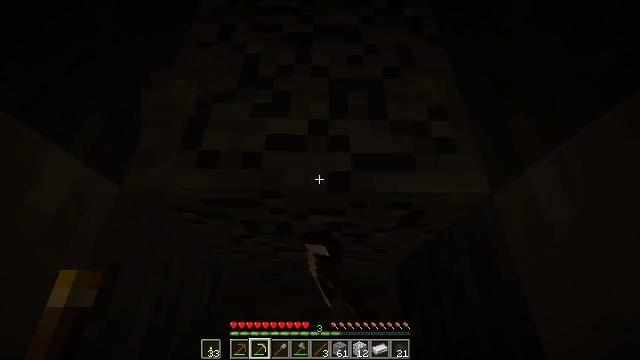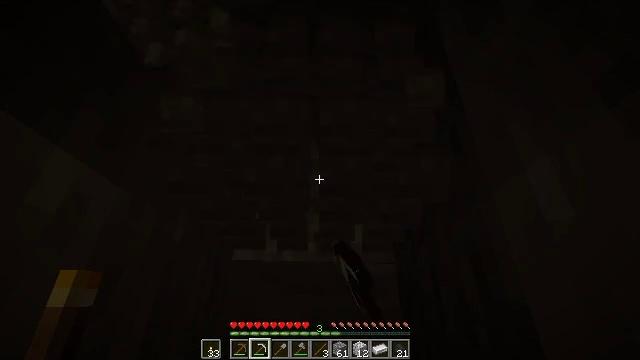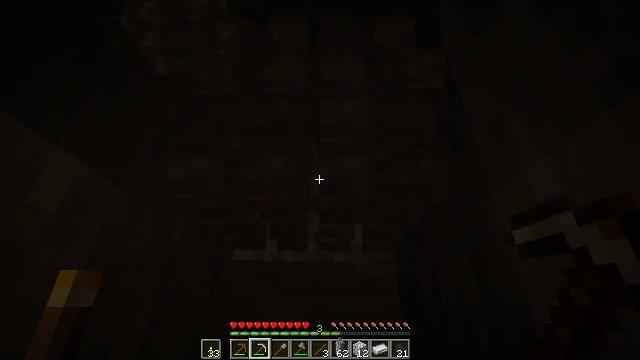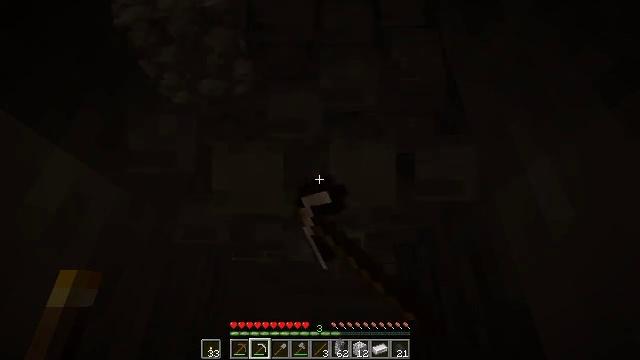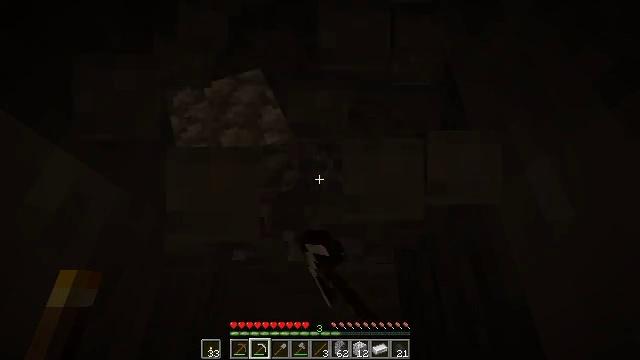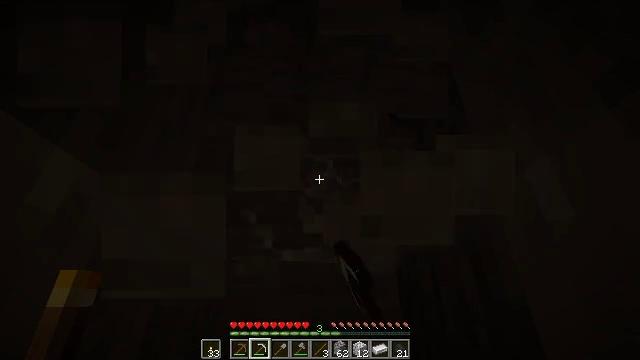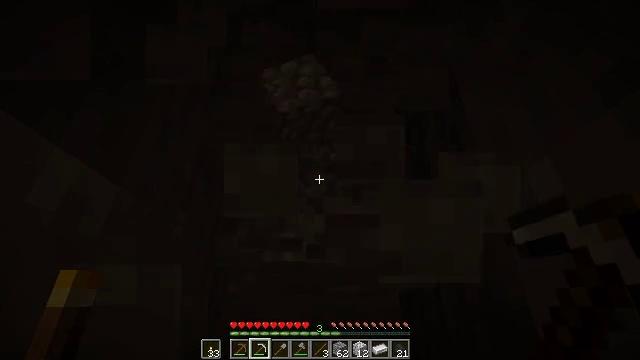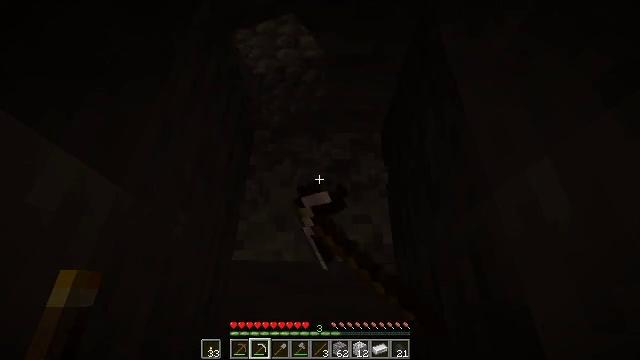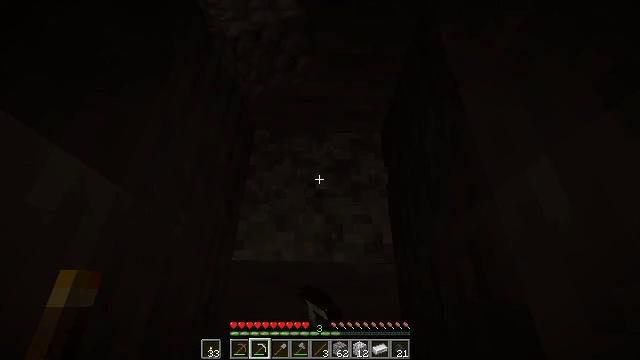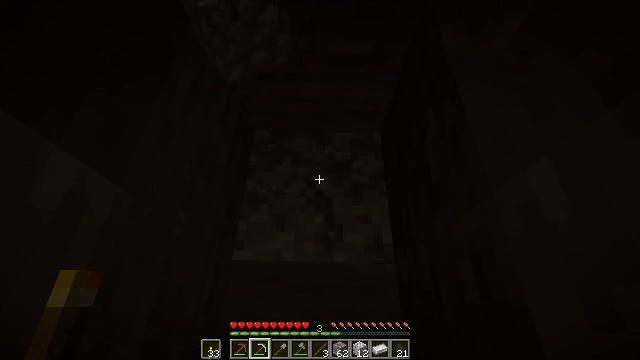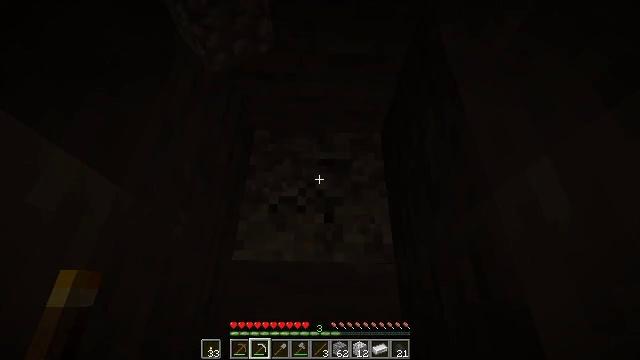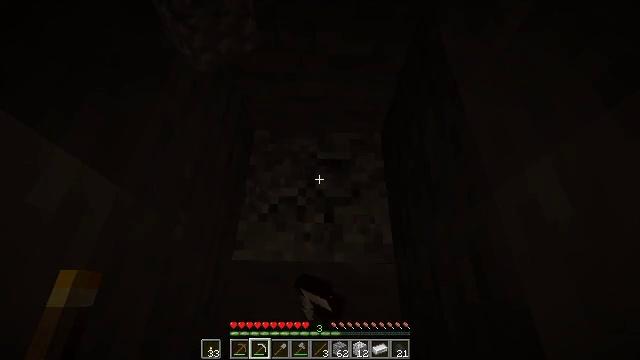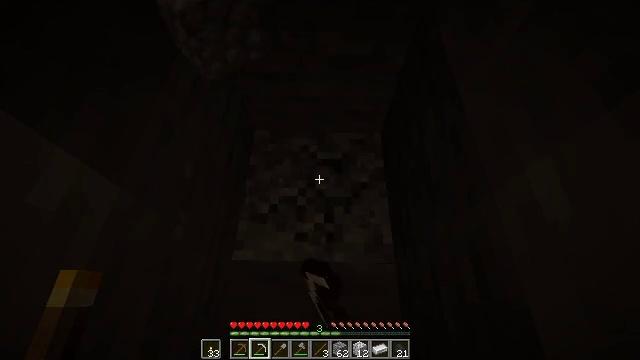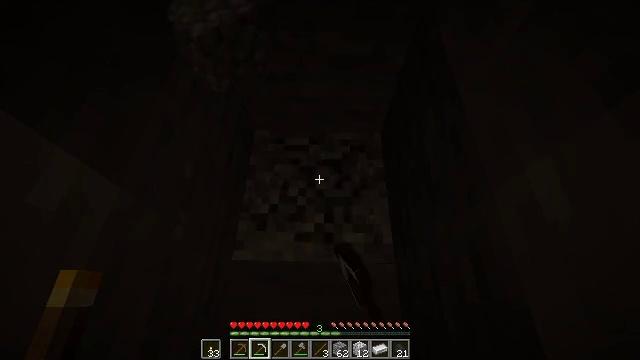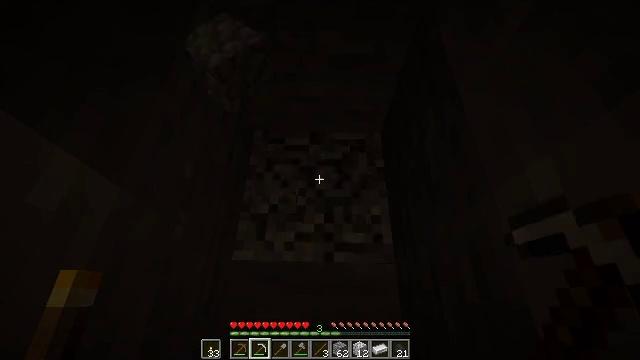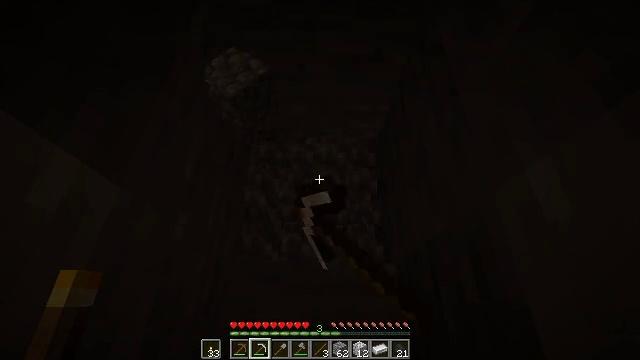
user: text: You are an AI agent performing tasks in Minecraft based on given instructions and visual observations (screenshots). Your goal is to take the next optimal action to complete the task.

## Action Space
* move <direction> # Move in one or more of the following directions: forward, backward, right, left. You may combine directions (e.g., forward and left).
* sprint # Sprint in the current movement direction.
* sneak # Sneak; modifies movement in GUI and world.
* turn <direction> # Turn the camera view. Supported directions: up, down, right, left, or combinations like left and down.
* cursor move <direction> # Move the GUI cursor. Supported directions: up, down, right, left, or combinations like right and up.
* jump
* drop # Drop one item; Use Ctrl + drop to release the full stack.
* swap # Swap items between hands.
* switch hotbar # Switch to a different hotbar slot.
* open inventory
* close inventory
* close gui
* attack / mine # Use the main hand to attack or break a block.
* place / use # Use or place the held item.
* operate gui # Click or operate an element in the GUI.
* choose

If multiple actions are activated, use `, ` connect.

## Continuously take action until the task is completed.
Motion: motion action
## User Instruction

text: Collect stone from the mine.
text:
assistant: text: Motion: attack / mine
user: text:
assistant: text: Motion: attack / mine
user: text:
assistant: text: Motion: attack / mine
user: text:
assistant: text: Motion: attack / mine
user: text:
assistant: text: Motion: attack / mine
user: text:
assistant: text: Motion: attack / mine
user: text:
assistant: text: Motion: attack / mine
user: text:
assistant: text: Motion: attack / mine
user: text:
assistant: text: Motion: attack / mine
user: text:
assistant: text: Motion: attack / mine
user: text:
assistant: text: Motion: attack / mine
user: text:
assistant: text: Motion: attack / mine
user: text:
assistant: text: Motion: attack / mine
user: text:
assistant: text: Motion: attack / mine
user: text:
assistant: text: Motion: attack / mine
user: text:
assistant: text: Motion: attack / mine
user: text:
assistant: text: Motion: attack / mine
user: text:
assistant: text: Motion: attack / mine
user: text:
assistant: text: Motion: move forward, attack / mine
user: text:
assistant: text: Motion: move forward, attack / mine
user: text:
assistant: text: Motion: move forward, attack / mine
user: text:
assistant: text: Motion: move forward, attack / mine
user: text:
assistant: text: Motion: move forward, attack / mine
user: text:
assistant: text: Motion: move forward, attack / mine
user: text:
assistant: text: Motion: attack / mine
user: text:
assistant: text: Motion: attack / mine
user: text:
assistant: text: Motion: attack / mine
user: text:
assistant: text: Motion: attack / mine
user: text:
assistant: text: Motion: attack / mine
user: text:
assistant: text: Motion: attack / mine